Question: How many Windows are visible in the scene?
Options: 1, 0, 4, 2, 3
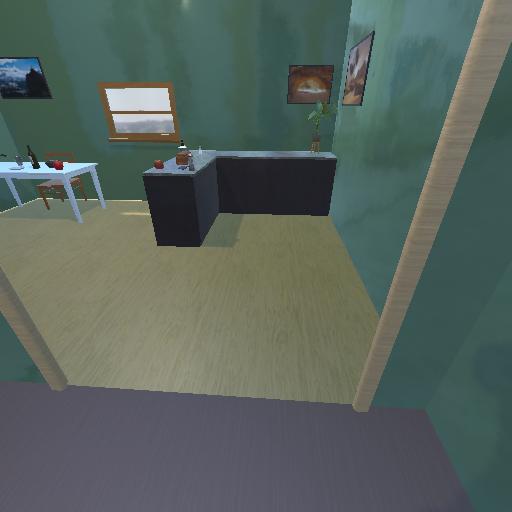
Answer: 1